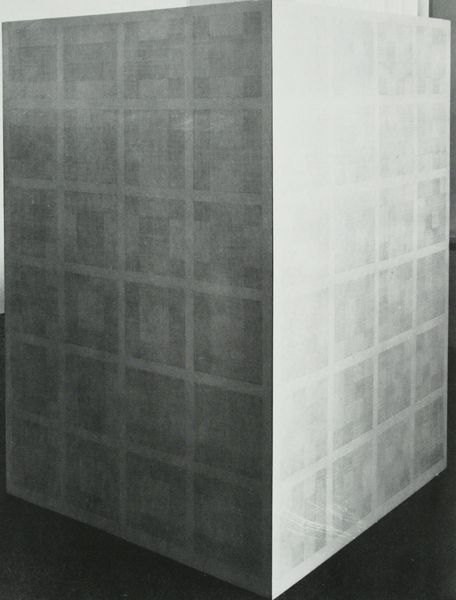
Titel: Drawing Series B on white painted aluminium box. One series on each face.
Künstler: Sol Lewitt
Standort: Varese (Italien)
Institution: Collection Giusepppe Panza di Biumo
Schlagwörter: körper, schatten, weiß, kubismus, grau, raum, schwarz, karo, muster, sockel, spitze, boden, ecke, perspektive, fläche, formen, linien, grisaille, spitz, streng, gerade, streifen, foto, fotografie, kante, vier, hell dunkel, fugen, form, quer, würfel, kasten, senkrecht, ausstellung, quadrate, geometrisch, serie, quader, waagerecht, museum, sol, sechs, objekt, geometrie, lewitt, quadrat, vierecke, installation, raster, längs, winkel, kubus, geordnet, kästen, sol lewitt, waggerecht, raumkörper